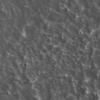
Label: not_dusty